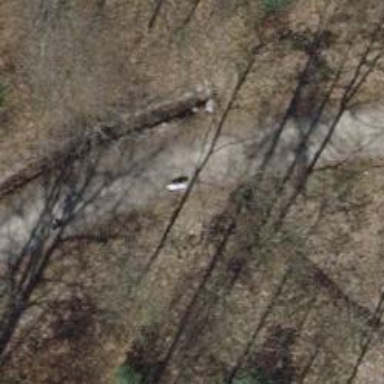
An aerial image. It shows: Unpaved track with grade2 surface.